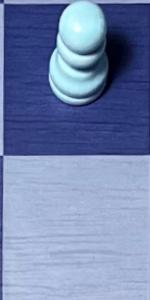
Label: Empty